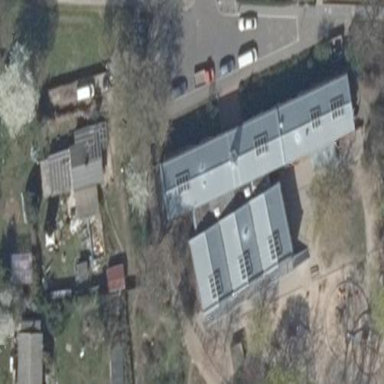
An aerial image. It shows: Kindergarten.